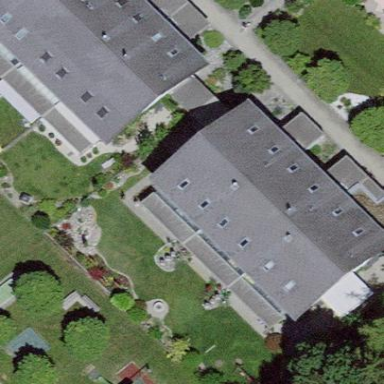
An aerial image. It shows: Terrace building.